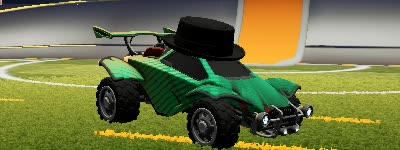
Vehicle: octane